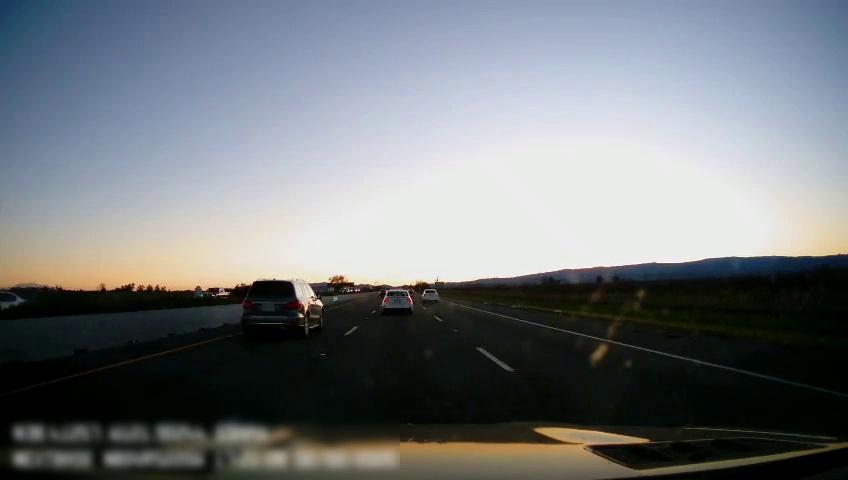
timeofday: Day
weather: Sunny
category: Drivable Space
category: Vehicles | Car
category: Vehicles | Car
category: Vehicles | Truck
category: Vehicles | Car
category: Vehicles | SUV
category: Lanes | Current Lane
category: Lanes | Current Lane
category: Lanes | Alternate Lane
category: Lanes | Alternate Lane
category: Traffic | Signs